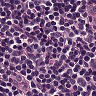
Metastatic tissue present: no